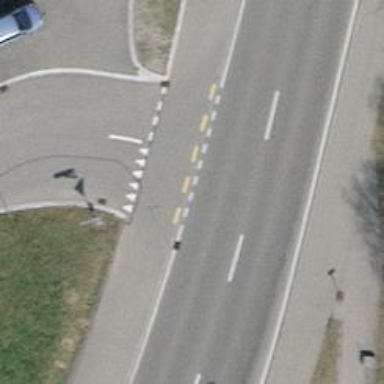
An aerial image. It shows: Unmarked road crossing.